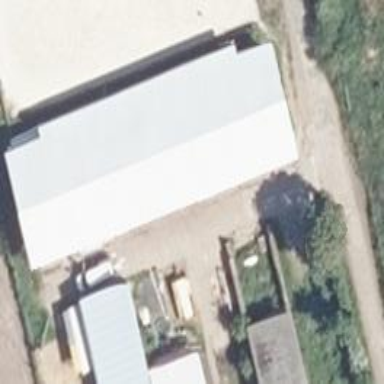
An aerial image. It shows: Stable.